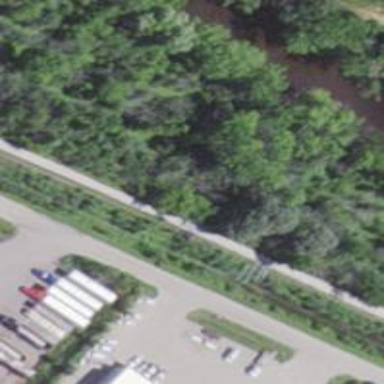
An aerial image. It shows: Path that crosses abandoned railway on bridge.